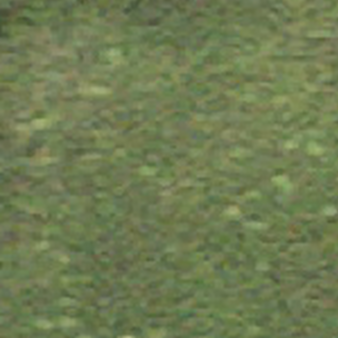
Label: other